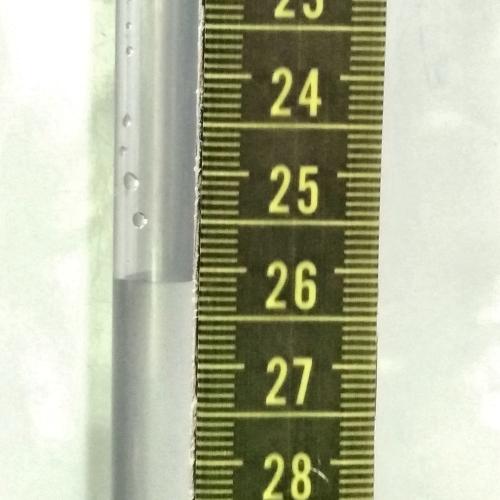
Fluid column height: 26.1 cm